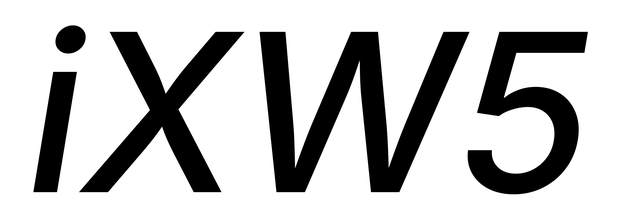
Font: Inter-Italic_Medium_Italic